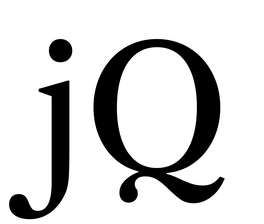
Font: LibreCaslonText_Regular